Question: I am using VS2012 Ultimate with the Project Linker extension. When I right click on a project and select Add project link..., I get this error popover.

If I hit "Ignore", the correct dialog box opens and I am able to successfully link the project.
Anyone have a clue as to what this error means?
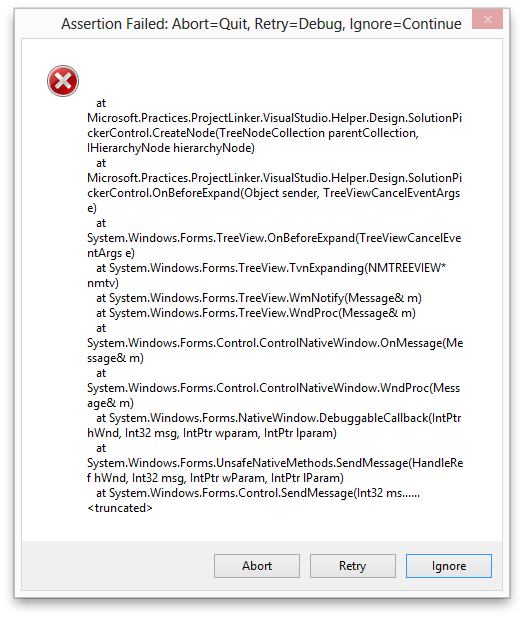
Answer: Assertion failed error occurs when a condition (specified by assertion statement) does not hold true that is expected to be true at a particular point in a program..
Thats why the program execution is interrupted and the dialog box appears saying Retry, Abort or Ignore.
if you hit ignore, it simply ignores the assertion and continues your program...